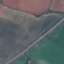
Label: Highway